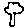
Label: tree